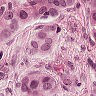
Metastatic tissue present: yes